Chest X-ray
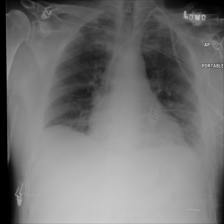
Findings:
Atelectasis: negative
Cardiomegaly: negative
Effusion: negative
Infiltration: positive
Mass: negative
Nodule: negative
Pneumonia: negative
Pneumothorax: negative
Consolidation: negative
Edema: negative
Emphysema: negative
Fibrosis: negative
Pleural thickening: negative
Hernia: negative